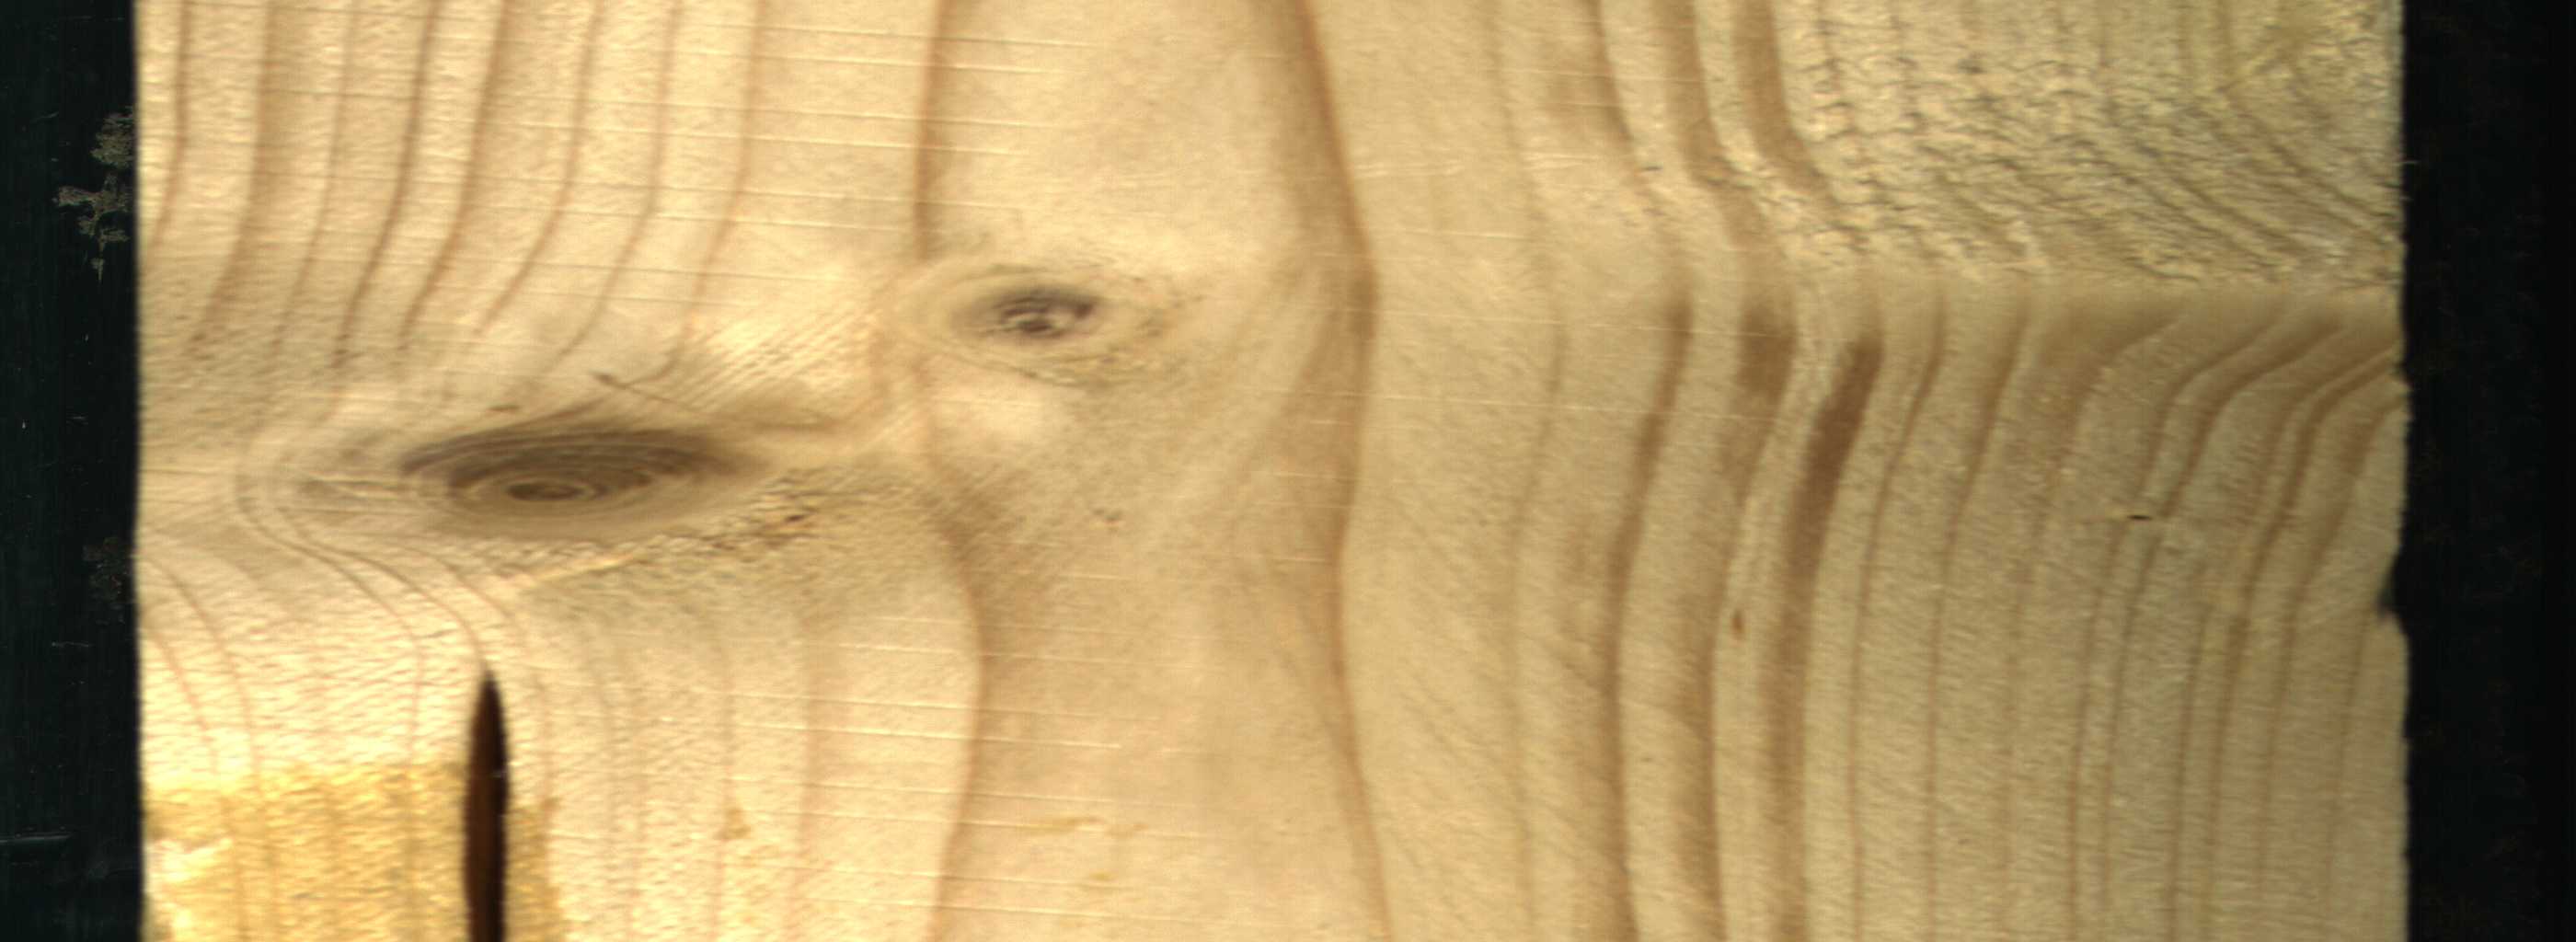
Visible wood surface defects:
Marrow
resin
resin
resin
Live_Knot
Live_Knot